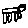
Label: cat